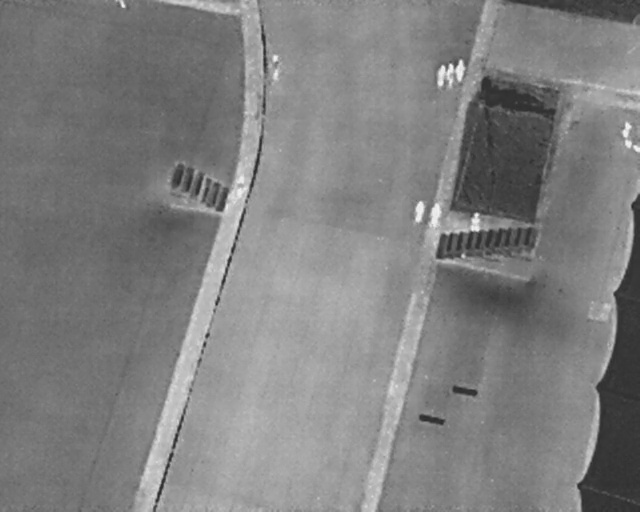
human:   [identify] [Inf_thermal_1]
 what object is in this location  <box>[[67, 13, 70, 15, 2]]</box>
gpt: <ref>1 medium person at the top</ref>

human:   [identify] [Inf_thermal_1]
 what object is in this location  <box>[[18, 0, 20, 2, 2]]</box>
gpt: <ref>1 small person at the top left</ref>

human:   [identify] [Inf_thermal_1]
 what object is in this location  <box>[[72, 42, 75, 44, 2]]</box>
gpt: <ref>1 medium person at the right</ref>